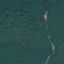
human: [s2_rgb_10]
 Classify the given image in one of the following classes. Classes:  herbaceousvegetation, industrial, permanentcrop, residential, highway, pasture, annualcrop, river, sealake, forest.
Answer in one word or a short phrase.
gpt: Forest